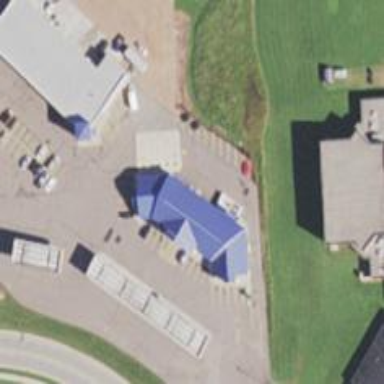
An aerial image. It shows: Convenience shop.